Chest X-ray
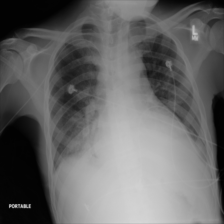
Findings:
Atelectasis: negative
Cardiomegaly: negative
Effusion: negative
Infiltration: positive
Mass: negative
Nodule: negative
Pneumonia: negative
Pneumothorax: negative
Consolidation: positive
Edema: negative
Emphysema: negative
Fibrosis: negative
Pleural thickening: negative
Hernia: negative